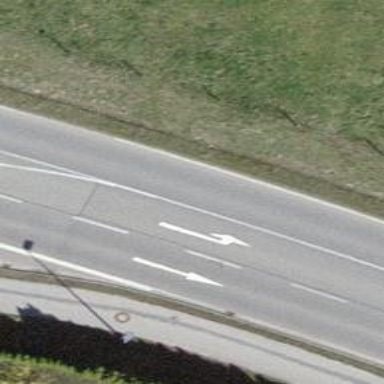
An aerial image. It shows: Secondary road with separate asphalt sidewalks and cycleway.